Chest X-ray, AP view. Patient: 46 years old, sex M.
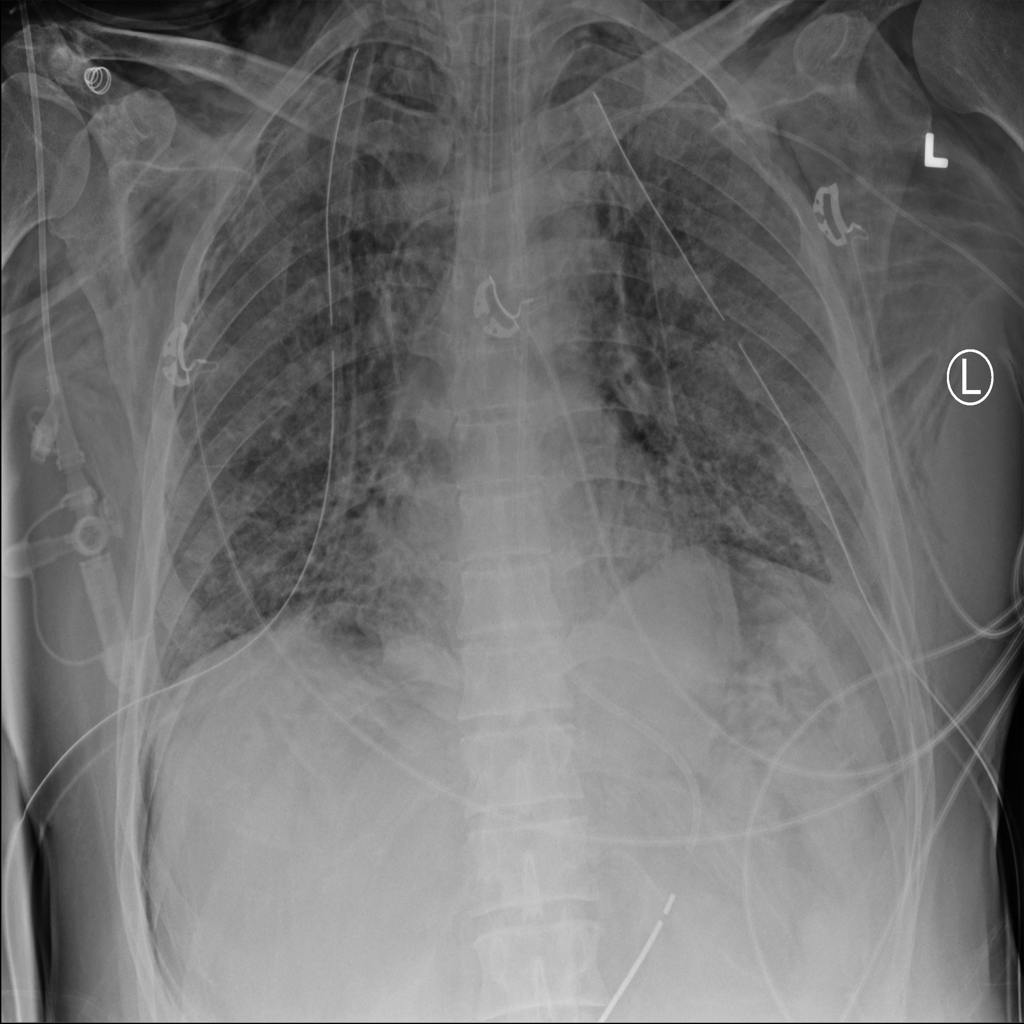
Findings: Emphysema, Pneumothorax